Question:
Following status show about in my visual studio
I am new to the node.js... anyone help about the whole components installation ....
and helpfull tutorials about the starting with node.js via vs2012
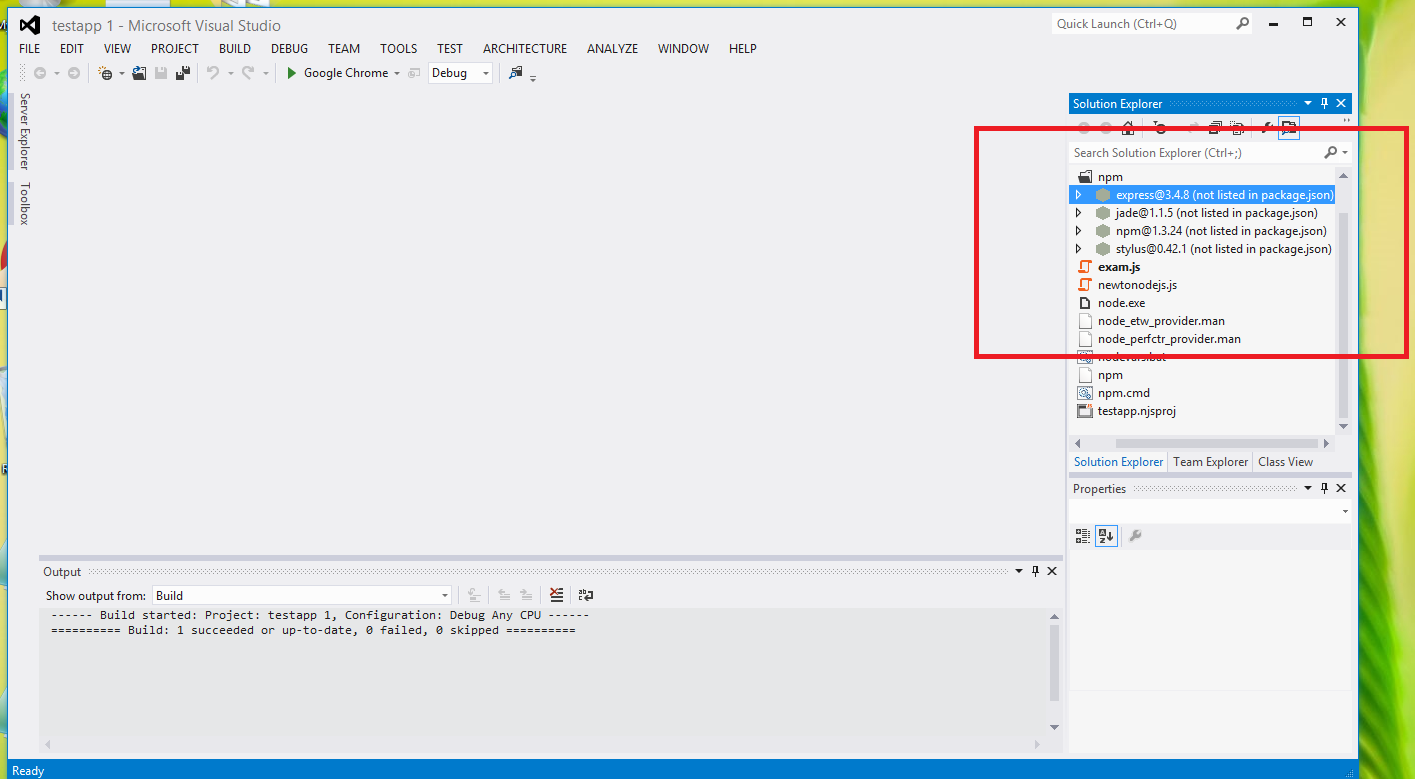
Answer: Proper Install your NPM. And make sure that these versions listed are in package.json
'''
Try This:
C:\Anthony\Demo\ExpressApp1\ExpressApp1>npm init
This utility will walk you through creating a package.json file.
It only covers the most common items, and tries to guess sane defaults.
See 'npm help json' for definitive documentation on these fields
and exactly what they do.
Use 'npm install <pkg> --save' afterwards to install a package and
save it as a dependency in the package.json file.
Press ^C at any time to quit.
name: (ExpressApp1)
version: (0.0.0)
description:
entry point: (app.js)
test command:
git repository:
keywords:
author:
license: (ISC)
About to write to C:\Anthony\Demo\ExpressApp1\ExpressApp1\package.json:
{
"name": "ExpressApp1",
"version": "0.0.0",
"description": "",
"main": "app.js",
"dependencies": {
"express": "~3.4.4",
"jade": "~1.1.5",
"stylus": "~0.42.2"
},
"devDependencies": {},
"scripts": {
"test": "echo "Error: no test specified" && exit 1"
'''